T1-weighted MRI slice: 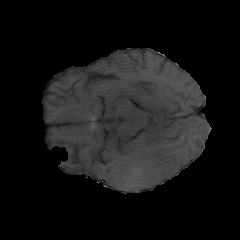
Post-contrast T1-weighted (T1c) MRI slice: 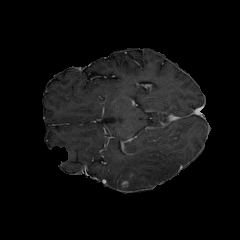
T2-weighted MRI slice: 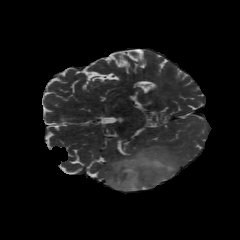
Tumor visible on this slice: yes